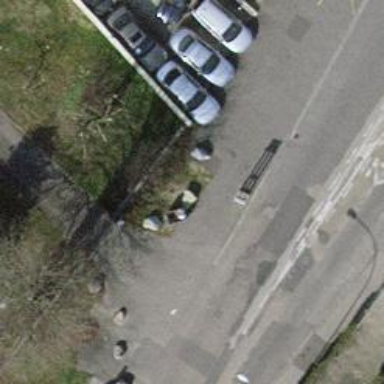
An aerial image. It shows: Block barrier.